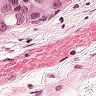
Metastatic tissue present: yes